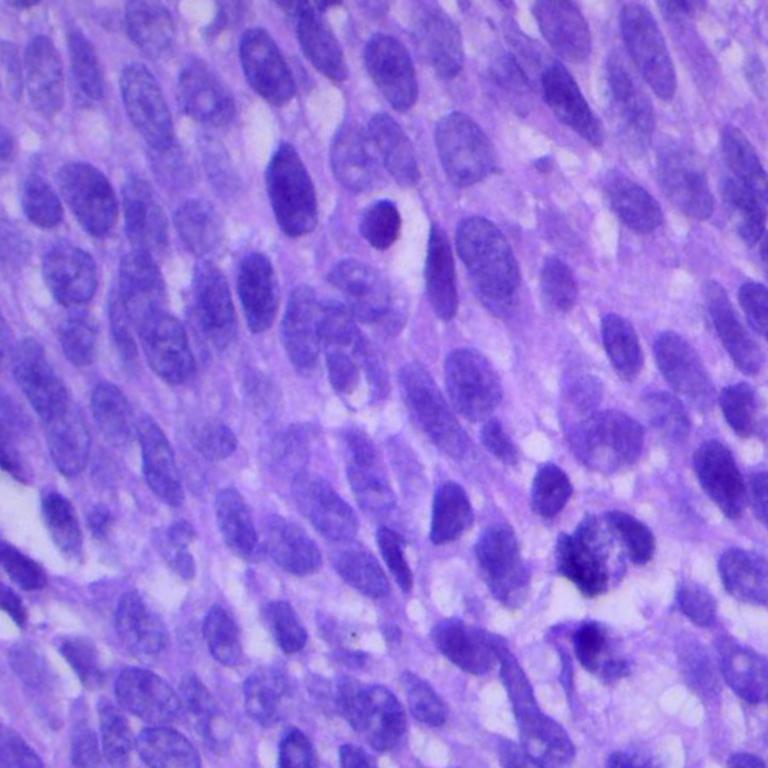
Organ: lung
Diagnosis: squamous carcinomas